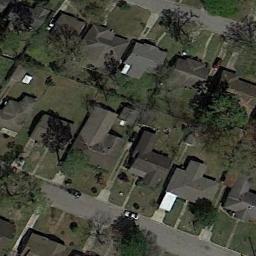
Label: residential